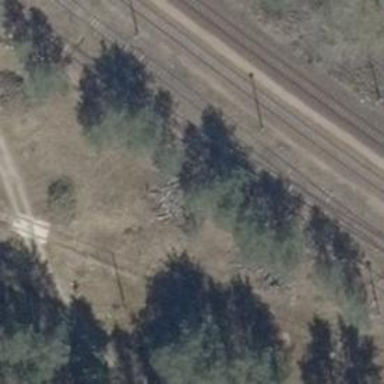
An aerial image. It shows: Abandoned railway.